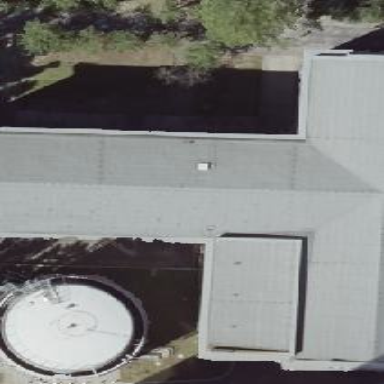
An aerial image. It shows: Building that serves as historic transmission substation.